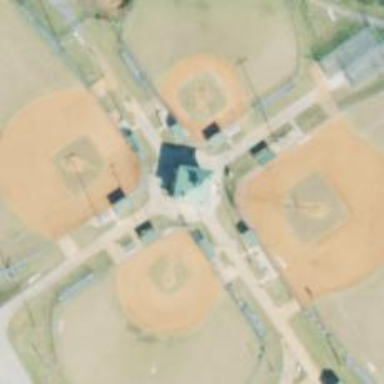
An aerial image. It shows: Sports centre specializing in baseball.